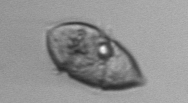
Label: Gyrodinium